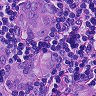
Metastatic tissue present: yes